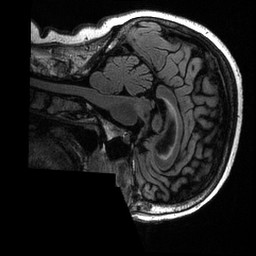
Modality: T2w
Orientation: sagittal
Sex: female
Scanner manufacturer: ge
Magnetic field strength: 3 T
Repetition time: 6 s
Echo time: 0.1275 s